Field crop: maize
Growth stage: 2
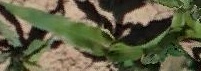
Species: maize